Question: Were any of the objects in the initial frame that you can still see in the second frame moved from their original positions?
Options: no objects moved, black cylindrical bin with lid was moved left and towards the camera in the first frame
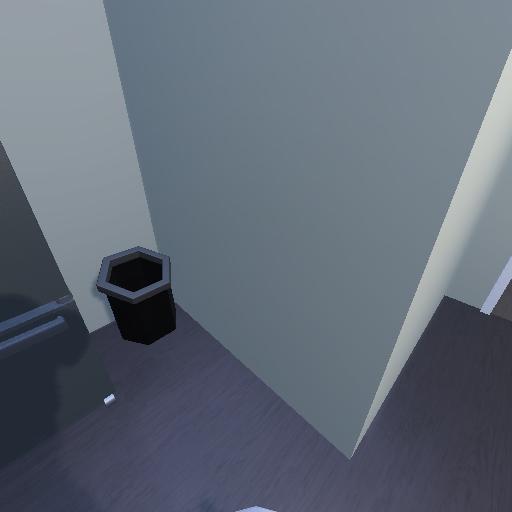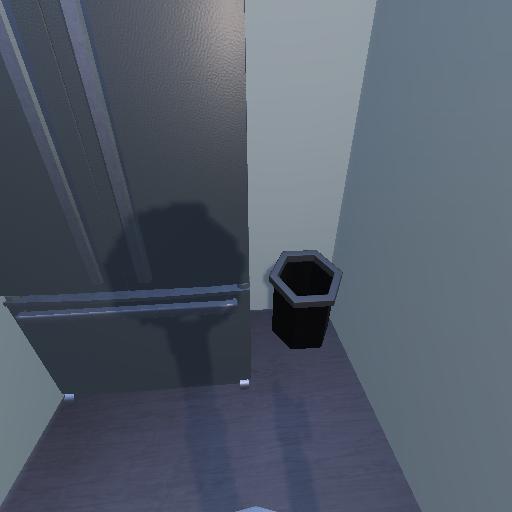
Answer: no objects moved